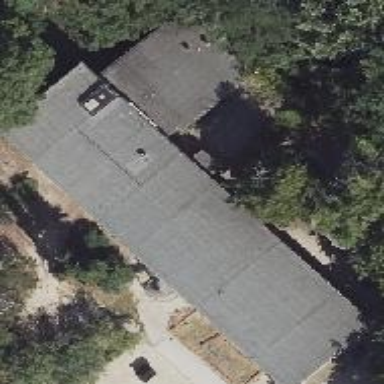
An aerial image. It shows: Kindergarten building.